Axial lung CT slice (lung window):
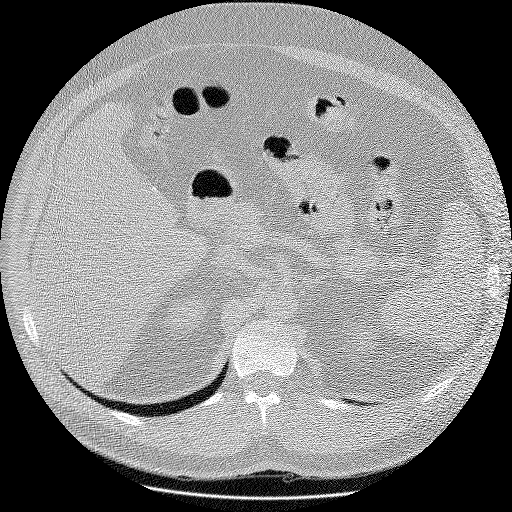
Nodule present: no